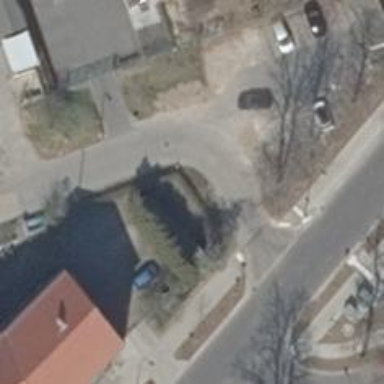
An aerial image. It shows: Residential road with concrete surface and sidewalk on the left side.